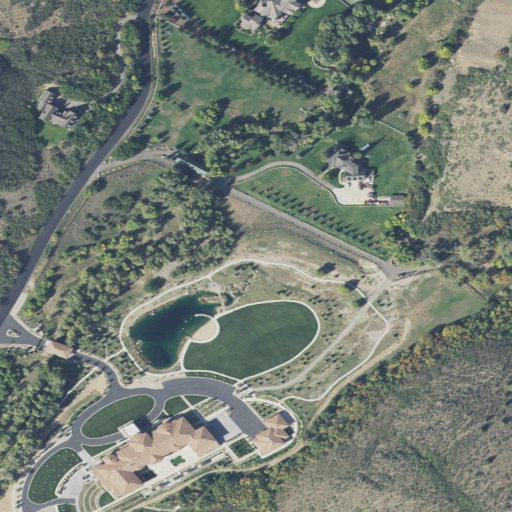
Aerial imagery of valley in Utah named Granger Canyon containing open development, shrub, deciduous forest, low intensity development, pasture, medium intensity development, and evergreen forest